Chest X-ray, PA view. Patient: 32 years old, sex F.
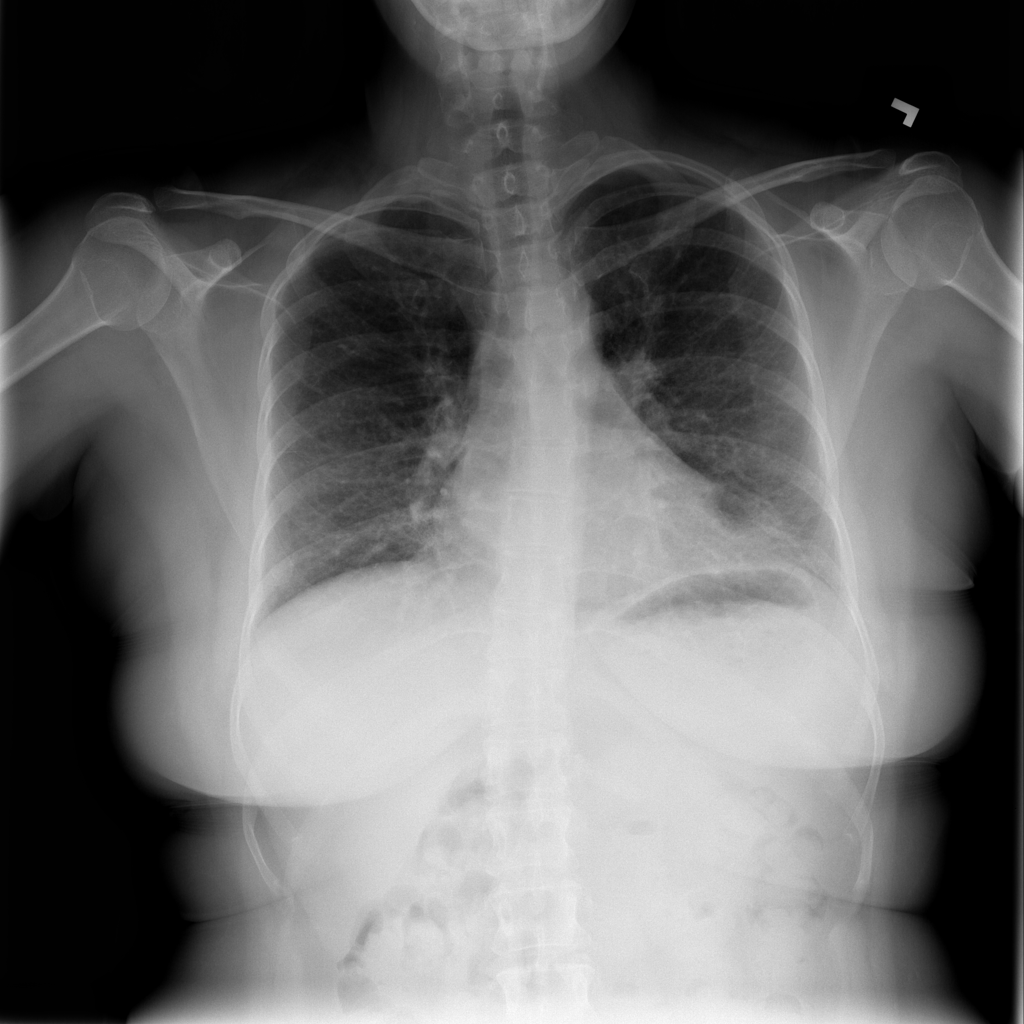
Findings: No Finding